Field crop: maize
Growth stage: 2
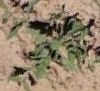
Species: atriplex